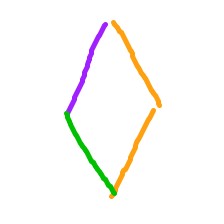
Shape: rhombus